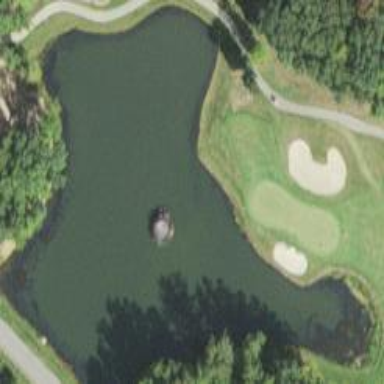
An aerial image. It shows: Pond surrounded by natural water.